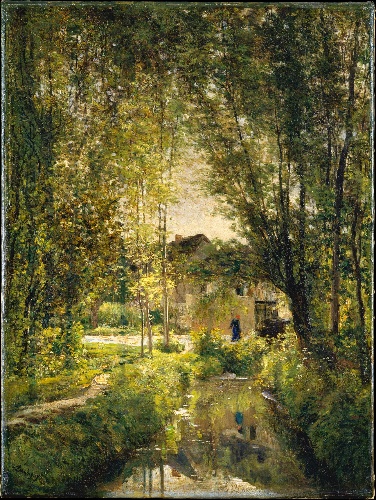
Title: Landscape with a Sunlit Stream
Artist: Charles-François Daubigny
Artist bio: French, Paris 1817–1878 Paris
Date: ca. 1877
Object type: Painting
Classification: Paintings
Medium: Oil on canvas
Dimensions: 25 1/8 x 18 7/8 in. (63.8 x 47.9 cm)
Department: European Paintings
Credit line: Bequest of Martha T. Fiske Collord, in memory of her first husband, Josiah M. Fiske, 1908
Accession year: 1908
Repository: Metropolitan Museum of Art, New York, NY
Tags: Forests|Landscapes|Streams